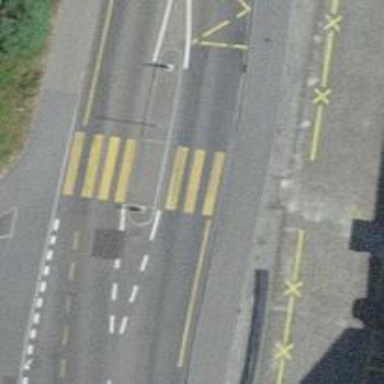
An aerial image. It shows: Kerb serving as barrier.